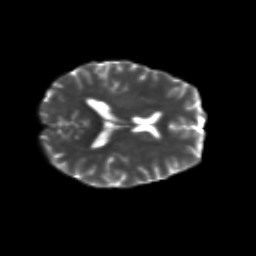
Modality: T2w
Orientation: axial
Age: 33
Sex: female
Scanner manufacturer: siemens
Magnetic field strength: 3 T
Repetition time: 8.8 s
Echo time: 0.085 s